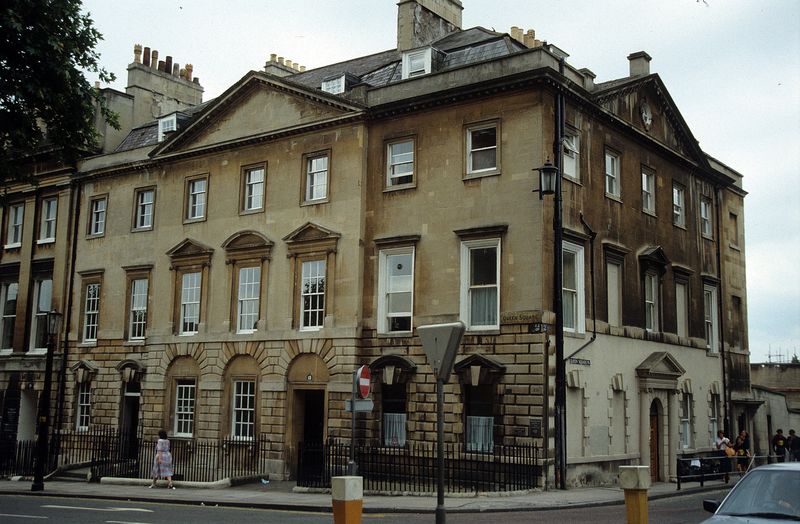
Titel: Westseite, nördliches Doppelhaus
Künstler: John d.Ä. Wood
Standort: Bath
Institution: Queens Square
Schlagwörter: baum, himmel, weiß, wolken, dreieck, gelb, menschen, ocker, stadt, braun, fenster, frankreich, frau, fussgänger, glas, grau, kleid, laterne, laternen, strasse, säule, tür, dach, dame, gebäude, haus, rot, schloss, weg, zaun, wand, architektur, rahmen, stein, steine, vorhang, spiegelung, gitter, personen, england, renaissance, kamin, kamine, schornstein, deutschland, ecke, bogen, fassade, passanten, pflaster, giebel, mauer, schornsteine, ziegel, farbe, schlot, auto, rundbogen, tor, leuchten, pfosten, foto, fotografie, eingang, schild, eckhaus, bürgersteig, dreistöckig, gehsteig, passant, kreuzung, mauerwerk, asphalt, gehweg, schilder, reihung, dreiecksgiebel, portal, rustika, schlussstein, villa, putz, verputzt, quader, mansarde, mezzanin, rundbögen, straßenlaterne, verkehr, historismus, gaupen, geschosse, platten, konsolen, pfeil, strassenecke, hasu, schindeln, klassizistisch, gibel, tympanon, ädikula, rustizierung, antennen, poller, durchfahrt, okulus, segmentgiebel, rustica, bossen, verdachung, siebenachsig, palladianismus, maison, verkehrsschild, verkehrsschilder, verkehrszeichen, eisenzaun, verbot, mansardfenster, hausecke, automat, spaziergängerin, schiebefenster, straßenschild, fussgängerin, einbahnstraße, windschutzscheibe, timpanon, konsolengesims, außenspiegel, durchfahrt verboten, halteschild, masarden, rückspiegel, schlecht restauriert, b, stopschild, schoenstein